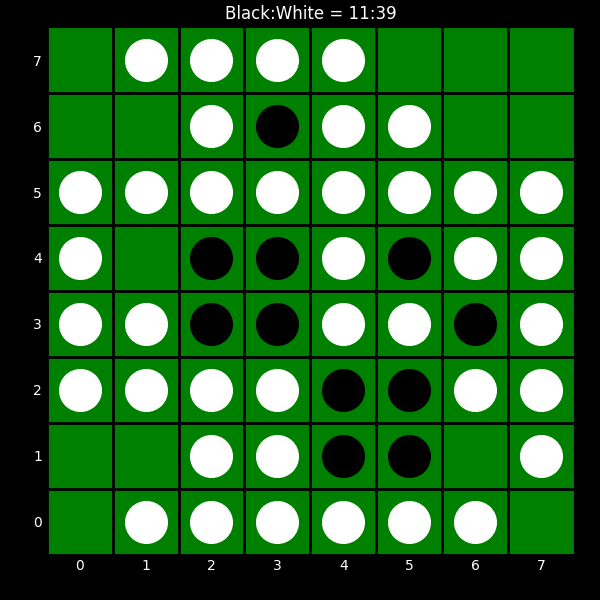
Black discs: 11
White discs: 39